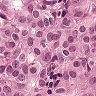
Metastatic tissue present: yes